高一 · 立体几何学
如图, 四面体 $\mathrm{ABCD}$ 中, $\mathrm{O} 、 \mathrm{E}$ 分别是 $\mathrm{BD} 、 \mathrm{BC}$ 的中点,

$C A=C B=C D=B D=2, A B=A D=\sqrt{2}$.

(I) 求证: $A O \perp$ 平面 $\mathbf{B C D}$;

(II) 求点 $\mathrm{E}$ 到平面 $\mathrm{ACD}$ 的距离.
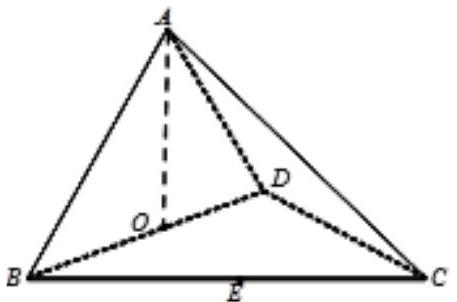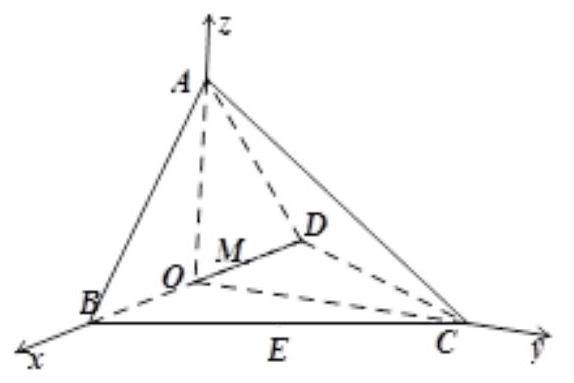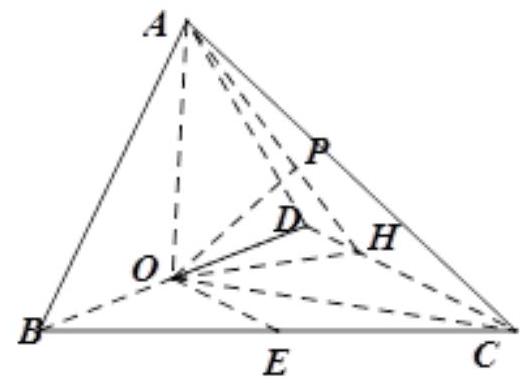
答案: ) 详见解析 (II) $\frac{\sqrt{21}}{7}$
解析: 【详解】

试题分析: (I) 要证明 $A O \perp$ 平面 $\mathrm{BCD}$, 需要证明 $A O \perp O C, A O \perp B D$, 证明时主要是利用已知条件中的线段长度满足勾股定理和等腰三角形三线合一的性质（II）中由已知条件空间直角坐标系容易建立, 因此可采用空间向量求解, 以 $O$ 为坐标原点, 以 $\overrightarrow{O B}, \overrightarrow{O C}, \overrightarrow{O A}$ 方向为 $x$ 轴, $y$ 轴, $z$ 轴正方向建立空间直角坐标系,

求出平面 $A C D$ 的法向量 $\vec{n}=(\sqrt{3},-1,-\sqrt{3})$ 和斜线的方向向量 $\overrightarrow{E C}=\left(-\frac{1}{2}, \frac{\sqrt{3}}{2}, 0\right)$, 代
入公式 $d=\frac{|\overrightarrow{E C} \cdot \vec{n}|}{|\vec{n}|}$ 计算

试题解析: (I) 证明: $\because A B=A D, O$ 为 $B D$ 的中点, $\therefore A O \perp B D$,

$\because A D=\sqrt{2}, O D=1, \therefore A O=1, \because C B=C D=B D=2, \therefore O C=\sqrt{3}$,

又 $C A=2, \therefore C A^{2}=O A^{2}+O C^{2}, \therefore A O \perp O C$,

$\because B D \cap O C=O, B D, O C$ 均在平面 $B C D$ 内, $\therefore A O \perp$ 平面 $B C D$

(II) 方法一: 以 $O$ 为坐标原点, 以 $\overrightarrow{O B}, \overrightarrow{O C}, \overrightarrow{O A}$ 方向为 $x$ 轴, $y$ 轴, $z$ 轴正方向建立

空间直角坐标系, 则 $A(0,0,1), B(1,0,0), C(0, \sqrt{3}, 0), D(-1,0,0), E\left(\frac{1}{2}, \frac{\sqrt{3}}{2}, 0\right)$,

$\overrightarrow{A C}=(0, \sqrt{3},-1), \overrightarrow{C D}=(-1,-\sqrt{3}, 0)$

设 $n$ 为平面 $A C D$ 的法向量, 则 $n \perp \overrightarrow{A C}, n \perp \overrightarrow{C D}$

$\therefore\left\{\begin{array}{l}\sqrt{3} y-z=0, \\ x+\sqrt{3} y=0,\end{array}\right.$ 取 $n=(\sqrt{3},-1,-\sqrt{3})$,

$\overrightarrow{E C}=\left(-\frac{1}{2}, \frac{\sqrt{3}}{2}, 0\right)$, 则点 $E$ 到平面 $A C D$ 的距离为 $d=\frac{|\overrightarrow{E C} \cdot \vec{n}|}{|\vec{n}|}=\frac{\sqrt{3}}{\sqrt{7}}=\frac{\sqrt{21}}{7}$

方法二: 设点 $H$ 在 $C D$ 上, 且 $D H=\frac{1}{4} D C$, 连 $A H$,

$\because C B=C D=D B=2, O$ 为 $B D$ 的中点, $\therefore O H \perp C D$

$\because A O \perp$ 平面 $B C D, C D \subset$ 平面 $B C D, \therefore A O \perp C D$,

$\because A O \cap O H=O, A O, O H \subset$ 平面 $A O H, \therefore C D \perp$ 平面 $A O H$

$\because C D \subset$ 平面 $A C D, \therefore$ 平面 $A O H \perp$ 平面 $A C D$, 且交线为 $A H$

过点 $O$ 作 $O P \perp A H$ 于点 $P$, 则 $\therefore O P \perp$ 平面 $A C D$

$\because O, E$ 分别为 $B D, B C$ 的中点, 则 $O E / / C D, \because O E \not \subset$ 平面 $A C D, C D \subset$ 平面 $A C D$,
$\therefore O E / /$ 平面 $A C D, \therefore E$ 点到平面 $A C D$ 的距离即 $O P$,

$\because A O=1, O H=\frac{\sqrt{3}}{2}, A H=\frac{\sqrt{7}}{2}, \therefore O P=\frac{A O \cdot O H}{A H}=\frac{1 \times \frac{\sqrt{3}}{2}}{\frac{\sqrt{7}}{2}}=\frac{\sqrt{21}}{7}$

故点 $E$ 到平面 $A C D$ 的距离为 $\frac{\sqrt{21}}{7}$

考点: 1 .线面垂直的判定; 2 . 点到面的距离